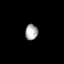
Tissue: lung
Cell type: Myeloid cells
Senescence score: 0.58
Nuclear area (px): 195
Mean DAPI intensity: 167.831